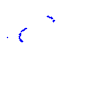
Particle: kaon